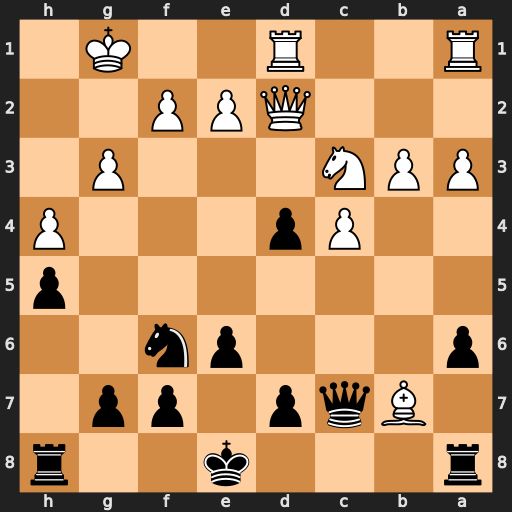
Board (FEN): r3k2r/1Bqp1pp1/p3pn2/7p/2Pp3P/PPN3P1/3QPP2/R2R2K1
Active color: b
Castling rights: kq
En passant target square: -
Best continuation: dxc3 Qxc3 Qxb7